Aerial crown-view tile of a tropical tree (Barro Colorado Island, Panama), acquired 20241014:
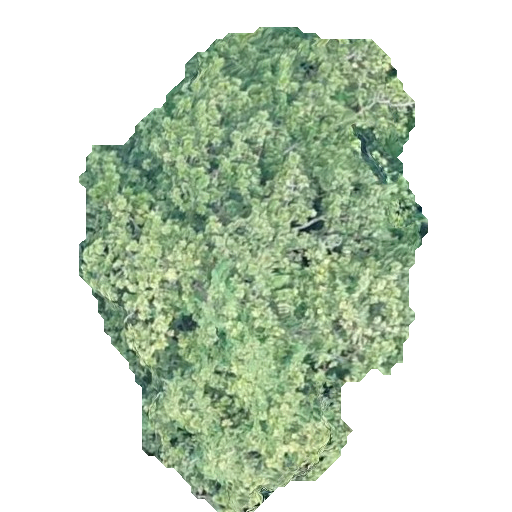
Species: Anacardium excelsum
GBIF accepted scientific name: Anacardium excelsum
Crown area: 185.218 m²